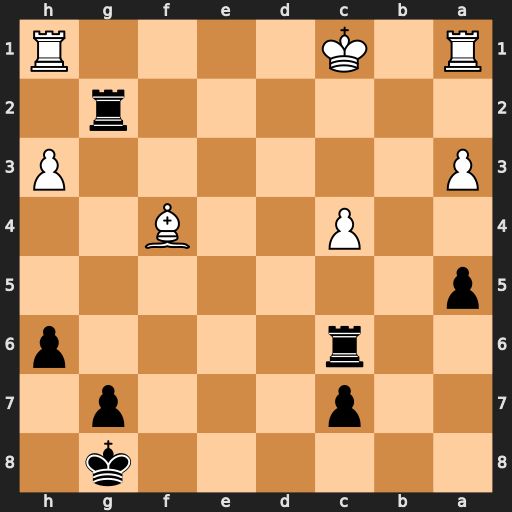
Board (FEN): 6k1/2p3p1/2r4p/p7/2P2B2/P6P/6r1/R1K4R
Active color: b
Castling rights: -
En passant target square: -
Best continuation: Rxc4+ Kb1 Rxf4